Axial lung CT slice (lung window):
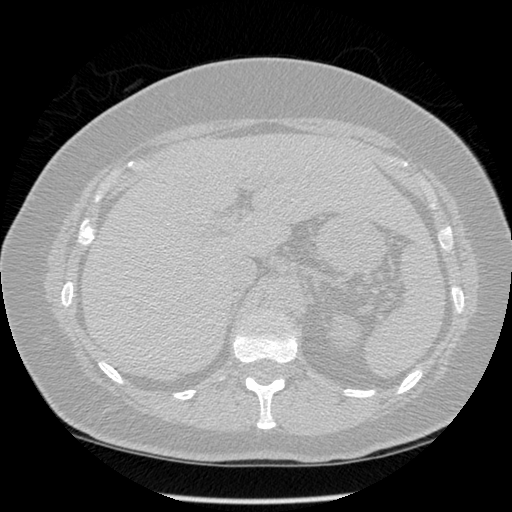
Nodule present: no